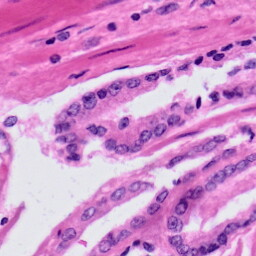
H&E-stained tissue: Prostate